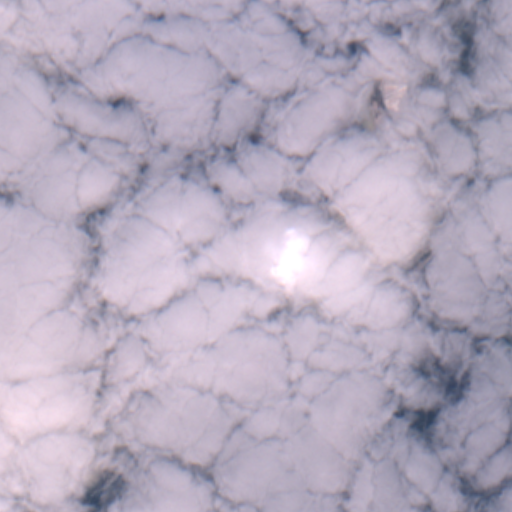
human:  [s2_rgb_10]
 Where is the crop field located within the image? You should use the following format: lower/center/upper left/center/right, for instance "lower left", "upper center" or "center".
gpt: The crop field is located in the upper right of the image.
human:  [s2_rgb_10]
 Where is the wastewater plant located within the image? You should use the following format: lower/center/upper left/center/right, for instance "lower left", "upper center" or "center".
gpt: The wastewater plant is located in the center left of the image.
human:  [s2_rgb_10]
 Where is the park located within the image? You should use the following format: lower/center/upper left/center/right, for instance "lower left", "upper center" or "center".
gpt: There is no park in the image.